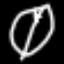
Label: leaf